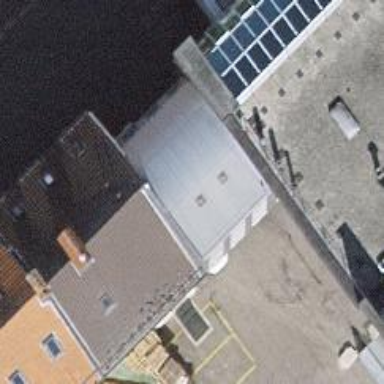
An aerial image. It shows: Footway that passes through building tunnel.